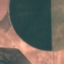
Land use / land cover class: AnnualCrop